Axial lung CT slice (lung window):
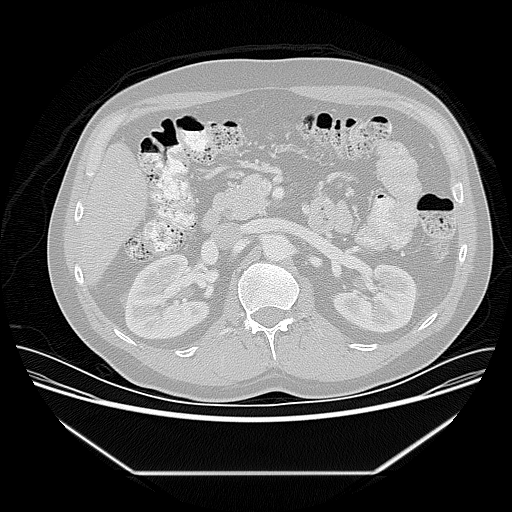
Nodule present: no